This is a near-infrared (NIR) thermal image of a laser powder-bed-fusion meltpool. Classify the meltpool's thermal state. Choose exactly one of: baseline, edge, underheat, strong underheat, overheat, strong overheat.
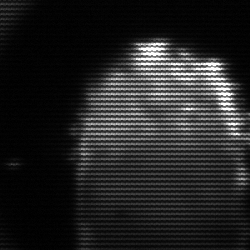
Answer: baseline